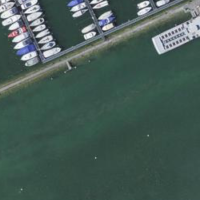
EUNIS habitat code: 14
Species observed at this site:
Tachybaptus ruficollis
Corvus corone
Podiceps cristatus
Fulica atra
Alcedo atthis
Aegithalos caudatus
Chroicocephalus ridibundus
Phylloscopus collybita
Larus michahellis
Gallinula chloropus
Cygnus olor
Erithacus rubecula
Phoenicurus ochruros
Sitta europaea
Columba livia
Cyanistes caeruleus
Anas platyrhynchos
Sturnus vulgaris
Chloris chloris
Aythya fuligula
Passer domesticus
Fringilla coelebs
Turdus merula
Columba palumbus
Phalacrocorax carbo
Mareca strepera
Parus major
Hirundo rustica
Mergus merganser
Motacilla alba
Delichon urbicum